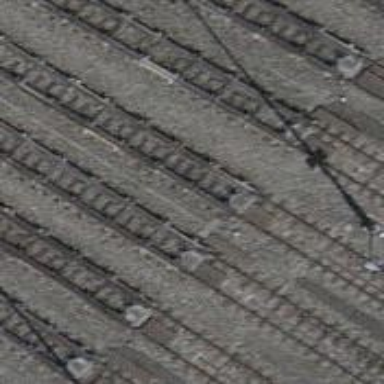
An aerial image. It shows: Railway yard with 1 track. It features beam retarder for controlling the speed of the trains.